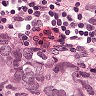
Metastatic tissue present: yes